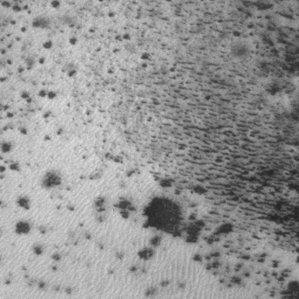
Label: frost